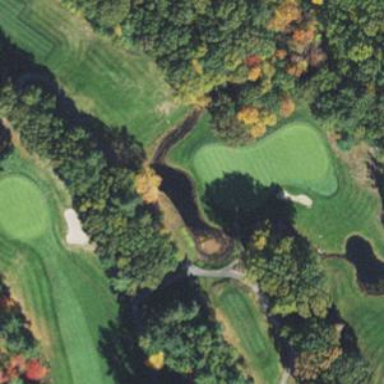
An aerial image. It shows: Water hazard in golf course. The hazard is natural water feature.